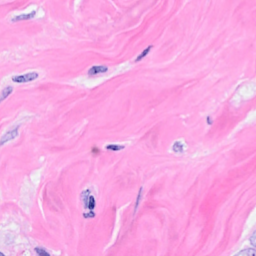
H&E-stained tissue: Breast